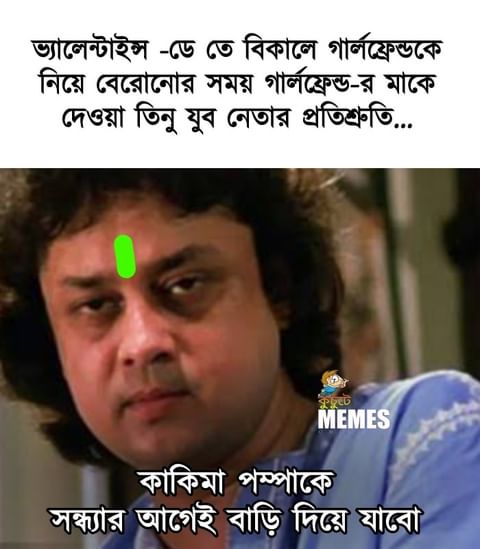
Text: ভ্যালেন্টাইন্স-ডে তে বিকালে গার্লফেন্ডকে নিয়ে বেরোনোর সময় গার্লফ্রেন্ড-র মাকে দেওয়া তিনু যুব নেতার প্রতিশ্রুতি.... কাকিমা পম্পাকে সন্ধ্যার আগেই বাড়ি দিয়ে যাবো
Label: Hate
Hate category: Political
Targeted group: Organization